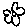
Label: flower